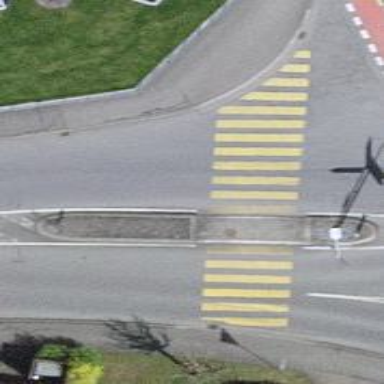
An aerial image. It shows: Pedestrian crossing with zebra markings on the footway.